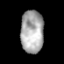
Tissue: prostate
Cell type: Fibroblasts
Senescence score: 0.7527
Nuclear area (px): 958
Mean DAPI intensity: 169.692